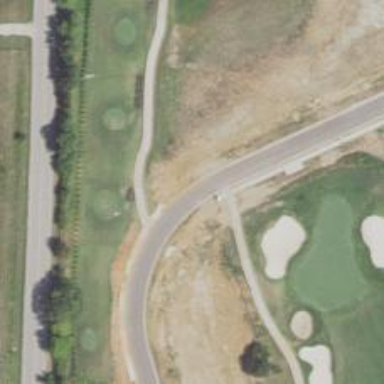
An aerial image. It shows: Residential road next to golf path.